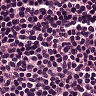
Metastatic tissue present: no